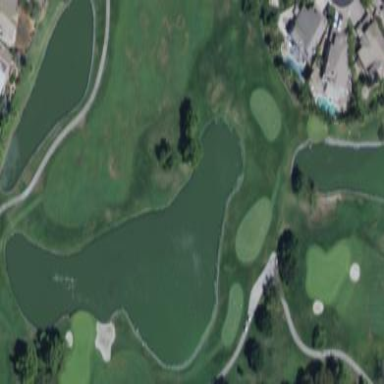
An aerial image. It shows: Picturesque scene of golf course with lateral water hazard.